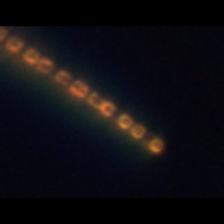
Taxon: Chaetoceros
Group: Diatoms